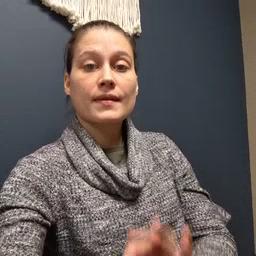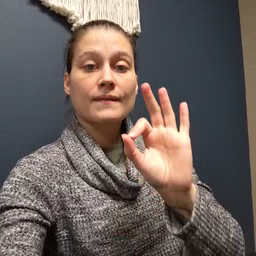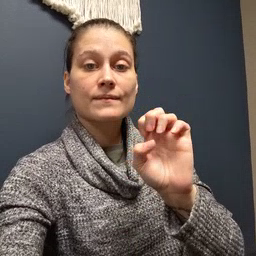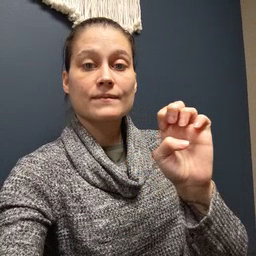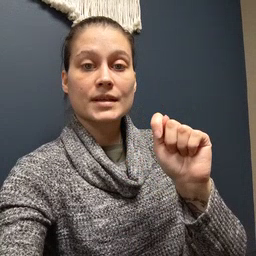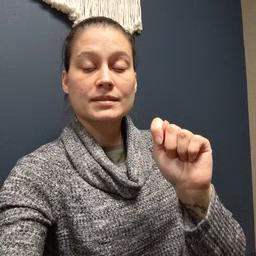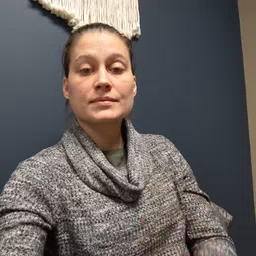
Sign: feet